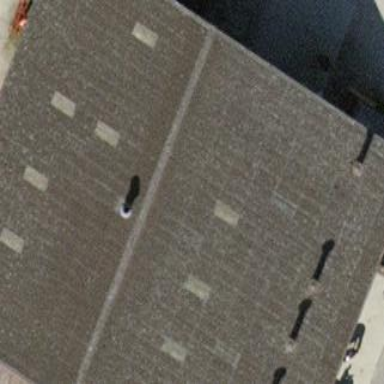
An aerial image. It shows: Gabled roof on farm auxiliary building.